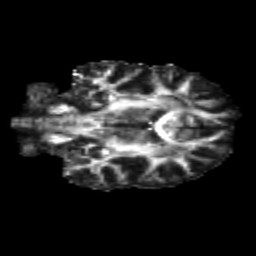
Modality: FA
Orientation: coronal
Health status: healthy
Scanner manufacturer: siemens
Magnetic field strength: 3 T
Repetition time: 12 s
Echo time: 0.092 s